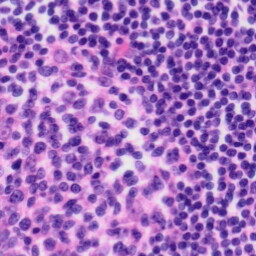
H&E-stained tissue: Tonsil